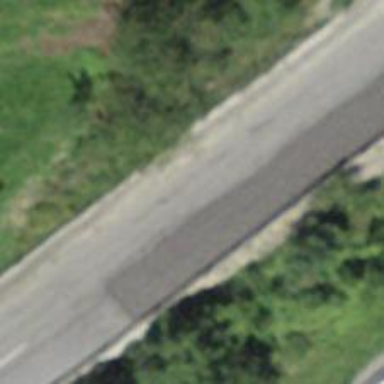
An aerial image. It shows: Paved tertiary road.